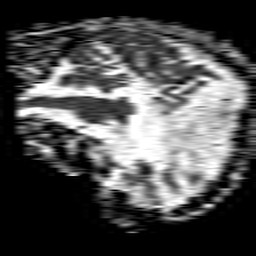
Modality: ADC
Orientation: sagittal
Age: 65
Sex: male
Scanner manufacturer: philips
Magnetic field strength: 1.5 T
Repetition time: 4.6 s
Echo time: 0.08517 s